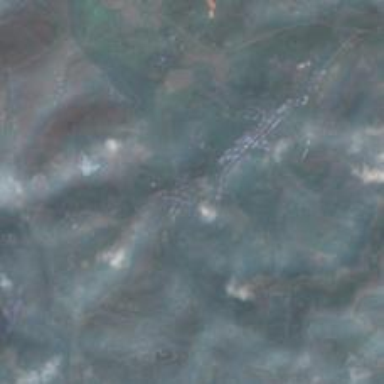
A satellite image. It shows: Township classified as town.